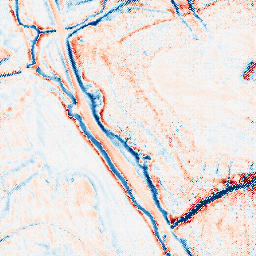
Category: edge_preserving
Decomposition family: bilateral
Decomposition parameters: d: 15
sigma_color: 150
sigma_space: 100
Upsampling method: regularized
Upsampling parameters: scale: 4
lambda_reg: 0.1
Upsampling scale: 4